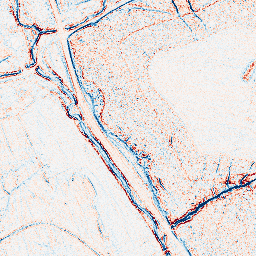
Category: edge_preserving
Decomposition family: bilateral
Decomposition parameters: d: 5
sigma_color: 75
sigma_space: 50
Upsampling method: quintic
Upsampling parameters: scale: 8
Upsampling scale: 8